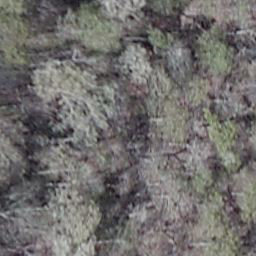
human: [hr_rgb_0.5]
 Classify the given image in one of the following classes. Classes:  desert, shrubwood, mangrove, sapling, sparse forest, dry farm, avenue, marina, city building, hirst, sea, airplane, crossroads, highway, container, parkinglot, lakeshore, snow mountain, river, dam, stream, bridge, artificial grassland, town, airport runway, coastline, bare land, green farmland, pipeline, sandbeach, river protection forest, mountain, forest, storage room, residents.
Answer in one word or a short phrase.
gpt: shrubwood